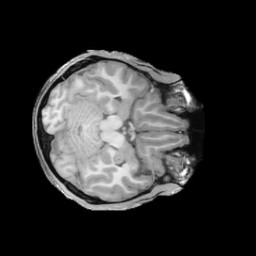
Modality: T1w
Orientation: axial
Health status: ill
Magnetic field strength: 3 T